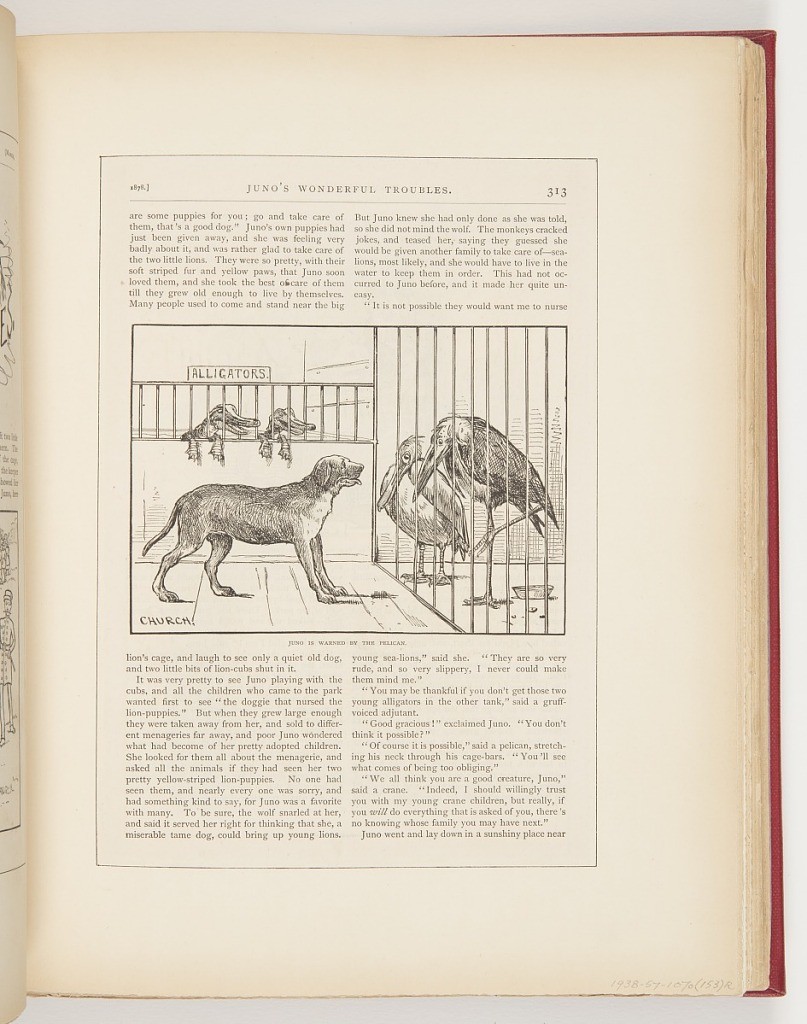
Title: Excerpt from Juno’s Wonderful Troubles from St. Nicholas Magazine (V, No. 5, March 1878, p. 313, 314)
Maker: Frederick Stuart Church, American, 1842–1924
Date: March 1878
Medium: Printed in black ink on paper
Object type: Ephemera
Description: Two pages from a short story on a lonely dog adopting various animals, living in a zoo. Illustration on page 313 shows the dog looking in at the Pelicans in their cage. Illustration on page 314 shows the dog in a bonnet sitting in a rocking chair with a baby hippo in its lap.